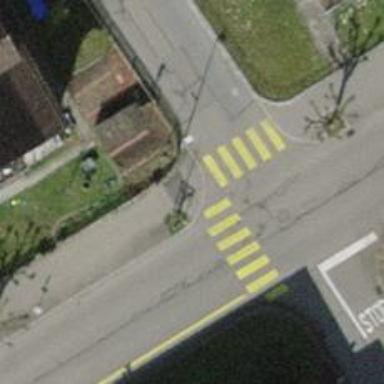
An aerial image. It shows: Uncontrolled crossing on the road.